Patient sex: F
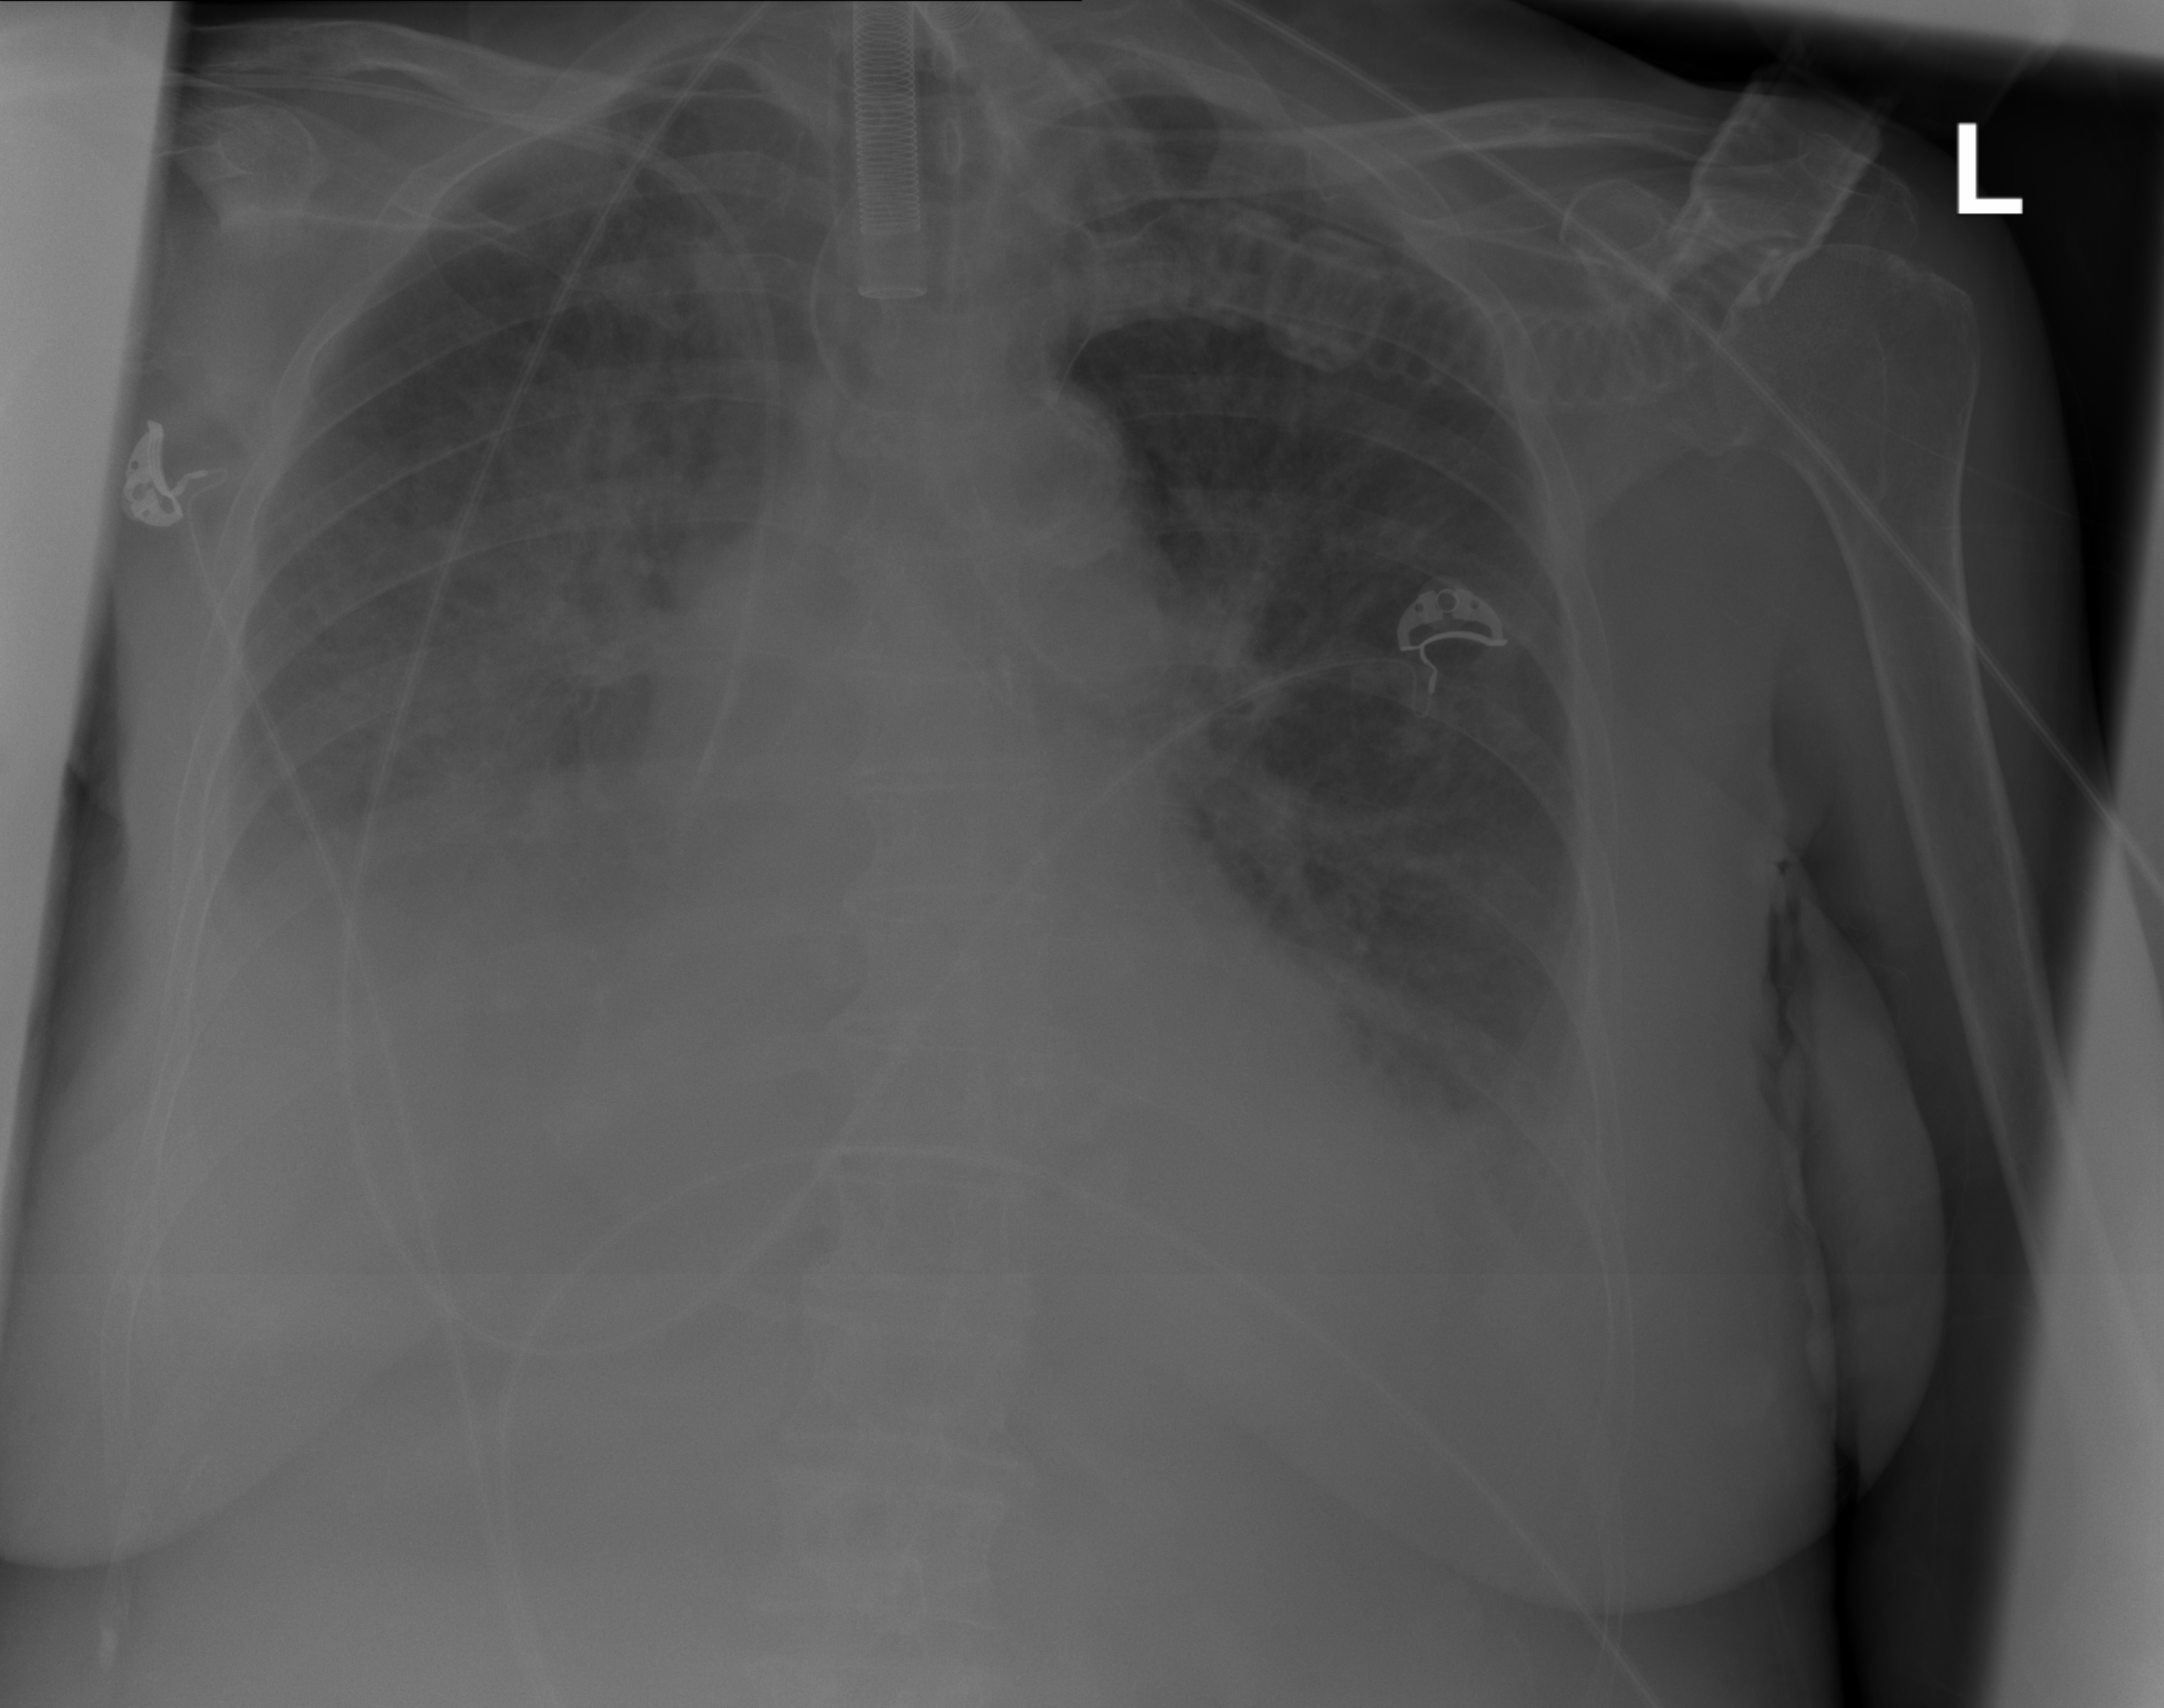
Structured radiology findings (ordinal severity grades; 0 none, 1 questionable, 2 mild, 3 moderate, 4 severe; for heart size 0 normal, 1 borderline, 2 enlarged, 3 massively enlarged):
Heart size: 2
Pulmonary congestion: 0
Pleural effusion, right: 3
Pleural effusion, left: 2
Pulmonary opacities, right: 0
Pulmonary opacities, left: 0
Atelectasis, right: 3
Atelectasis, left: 2